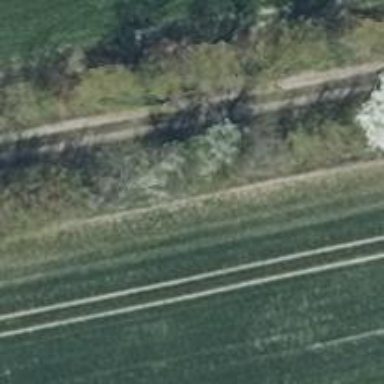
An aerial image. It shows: Row of deciduous broadleaved trees.